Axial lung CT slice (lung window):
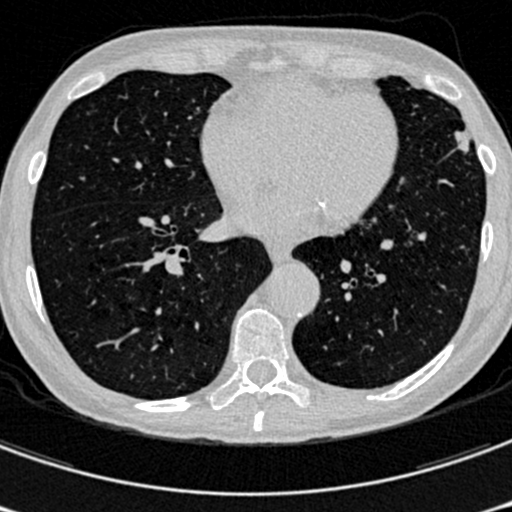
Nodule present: no